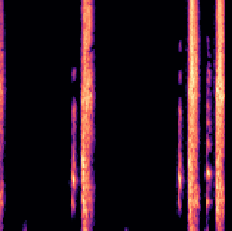
Sound class: Person sneeze